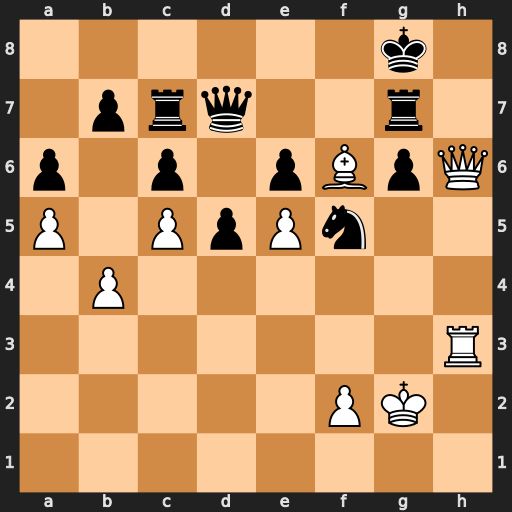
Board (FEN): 6k1/1prq2r1/p1p1pBpQ/P1PpPn2/1P6/7R/5PK1/8
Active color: w
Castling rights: -
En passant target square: -
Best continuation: Qh8+ Kf7 Bxg7 Qe8 Rh7 Qxh8 Bxh8+ Ke8 Rxc7